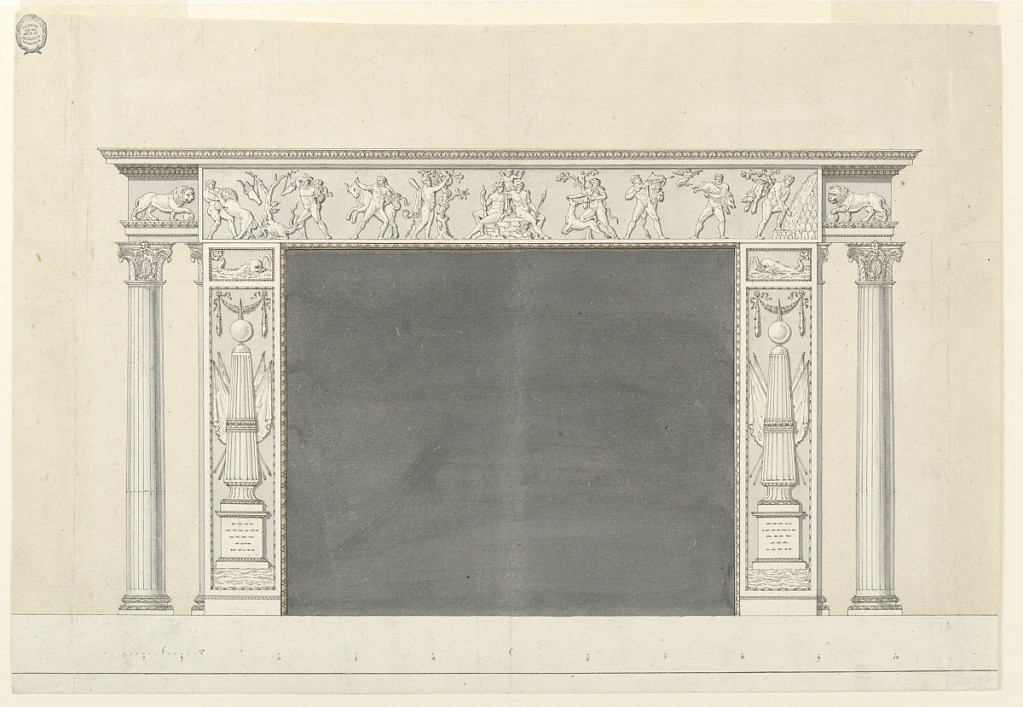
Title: Design for the Elevation of a Chimneypiece
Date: late 18th century
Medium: Pen and ink, brush and watercolor, graphite on paper
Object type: Drawing
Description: Horizontal format design for an elevation of a mantelpiece. The opening is framed by a narrow moulding and laterally by pilaster strips. The vertical oblong panels with columns miliariae to the shaft of which colors are fastened, and above horizontal oblongs with dolphins. Above is an oblong showing in the center Heracles and Omphale with a Cupid, and laterally Heracles in eight of his labors. Laterally projecting and receding are corners of an entablature showing lions with one of their forelegs upon a ball. On top are cornices. The entablature is supported by pilasters and freestanding fluted columns.